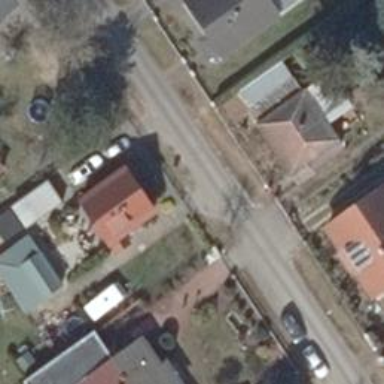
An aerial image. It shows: Driveway leading to service road.